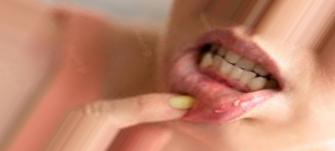
Condition: Mouth Ulcer